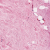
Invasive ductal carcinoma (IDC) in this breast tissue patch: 0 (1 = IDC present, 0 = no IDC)